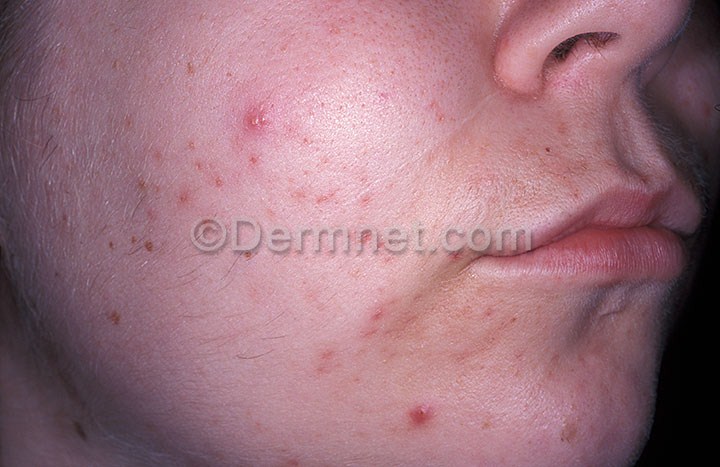
Disease: Acne and Rosacea Photos